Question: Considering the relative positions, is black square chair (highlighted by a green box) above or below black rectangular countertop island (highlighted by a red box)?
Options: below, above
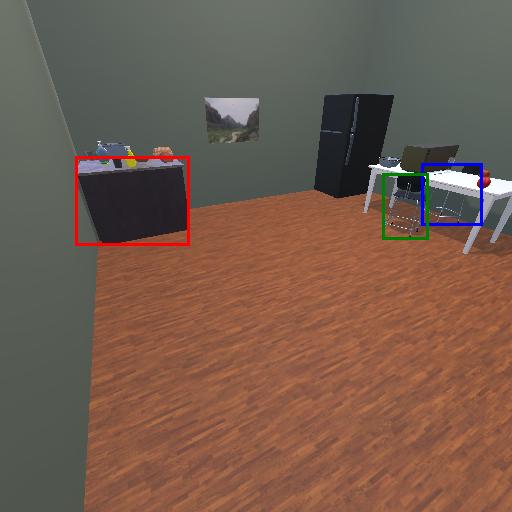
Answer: below